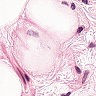
Metastatic tissue present: no